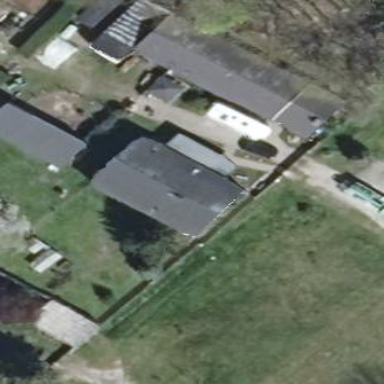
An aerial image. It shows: House with flat grey roof.